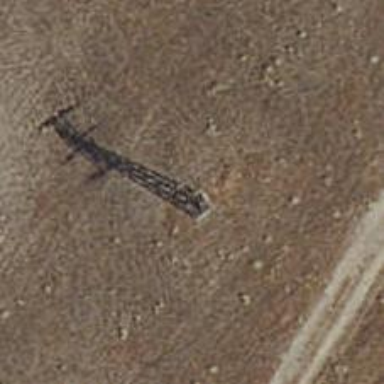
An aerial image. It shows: Lattice structure tower.